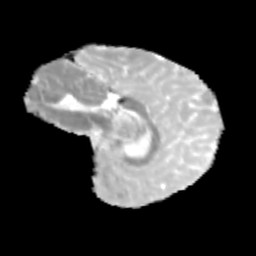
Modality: MD
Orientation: sagittal
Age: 12
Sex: male
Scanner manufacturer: siemens
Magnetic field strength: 3 T
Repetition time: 3.8 s
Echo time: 0.07 s